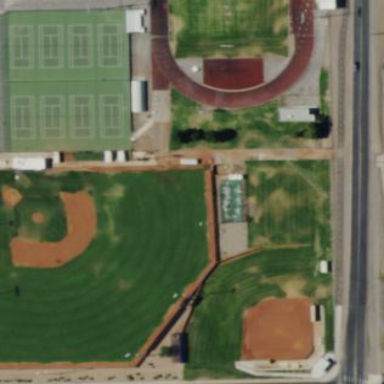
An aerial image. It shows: Baseball pitch for leisure and sports activities.